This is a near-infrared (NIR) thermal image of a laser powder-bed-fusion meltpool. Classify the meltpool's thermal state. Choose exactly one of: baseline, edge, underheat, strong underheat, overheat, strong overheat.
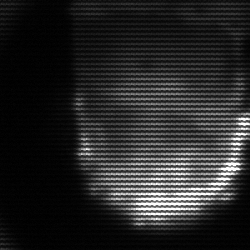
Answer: baseline